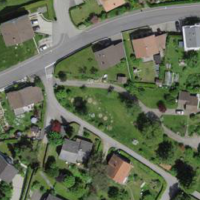
EUNIS habitat code: 54
Species observed at this site:
Corylus avellana
Acer pseudoplatanus